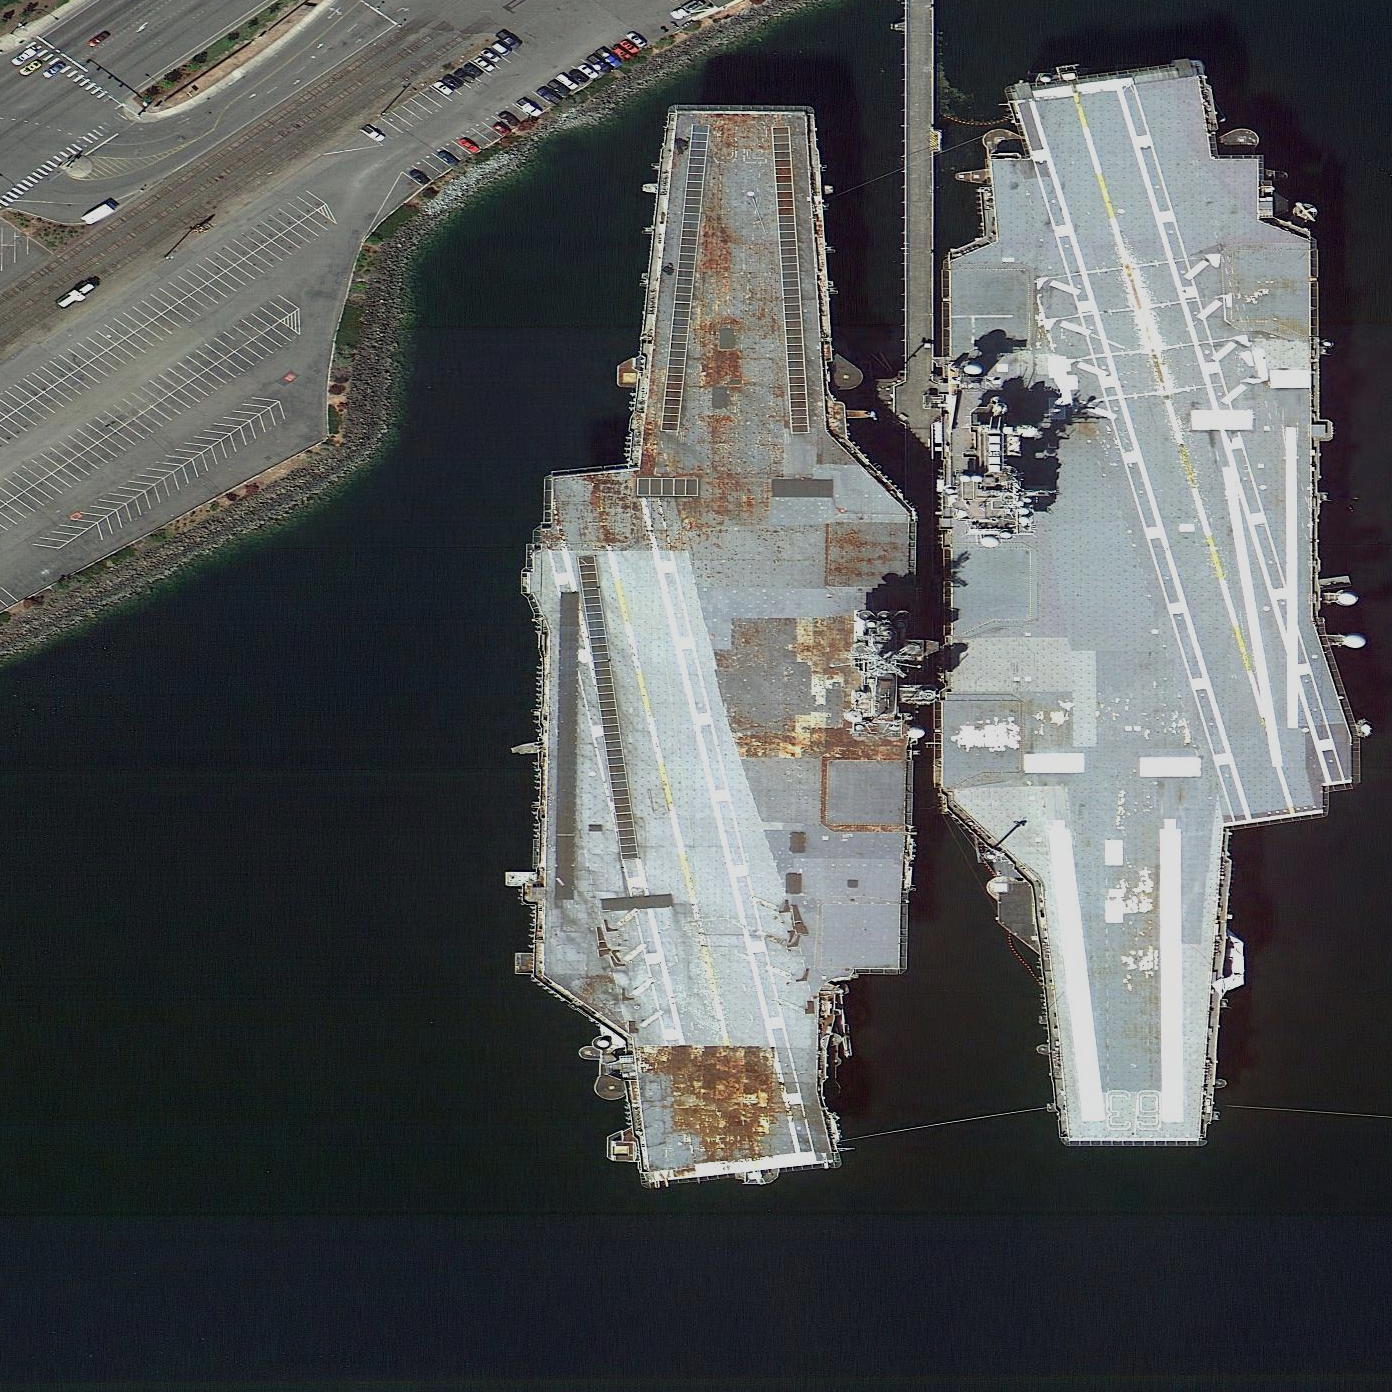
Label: aircraft_carrier